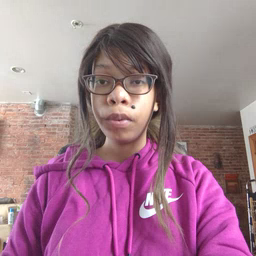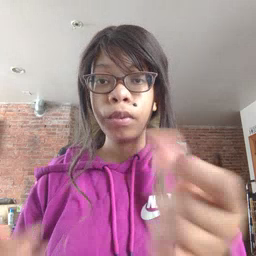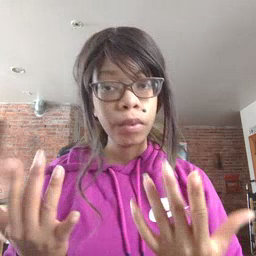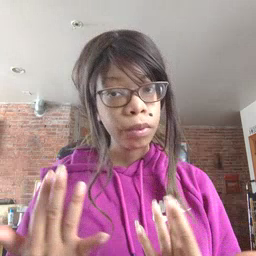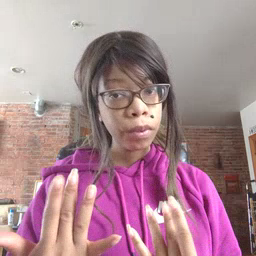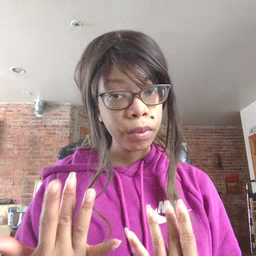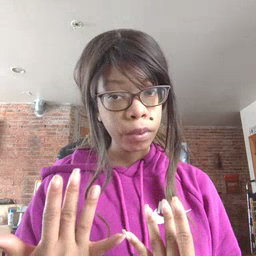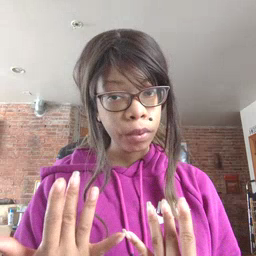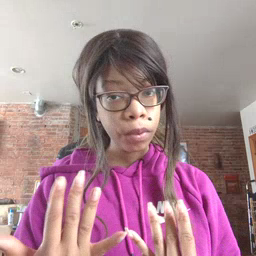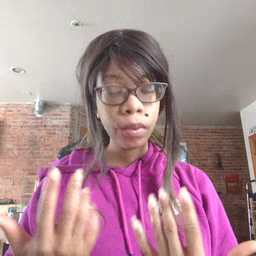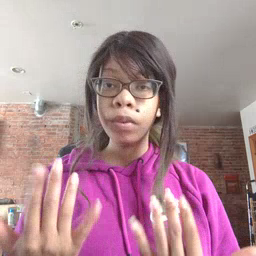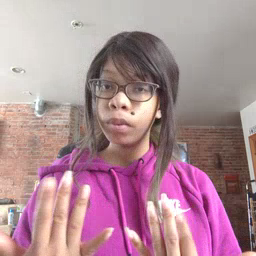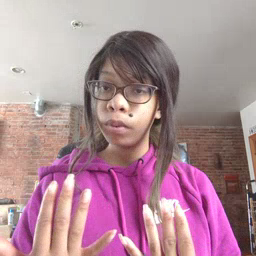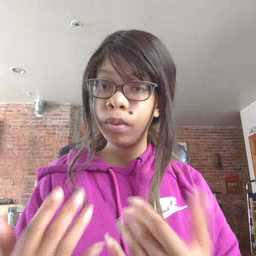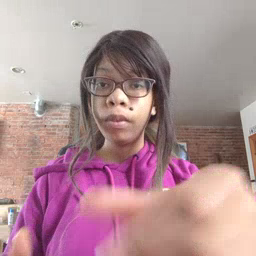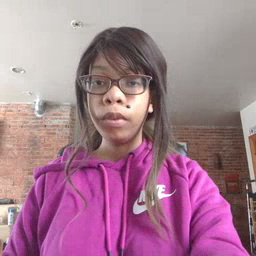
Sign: wait